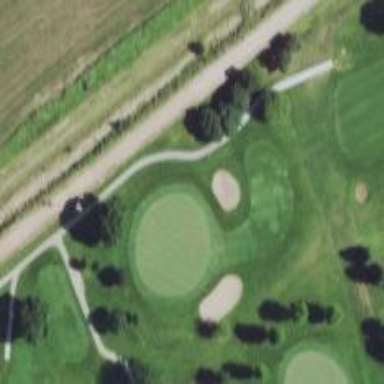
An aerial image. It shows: Path for both roads and golfers.